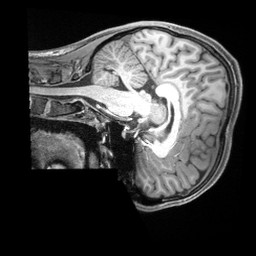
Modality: T1w
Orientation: sagittal
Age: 23
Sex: female
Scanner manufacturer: siemens
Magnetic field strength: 3 T
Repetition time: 2.4 s
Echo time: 0.00226 s